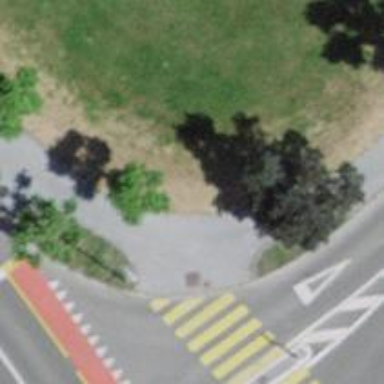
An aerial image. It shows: Asphalt sidewalk.